Aerial crown-view tile of a tropical tree (Barro Colorado Island, Panama), acquired 20250217:
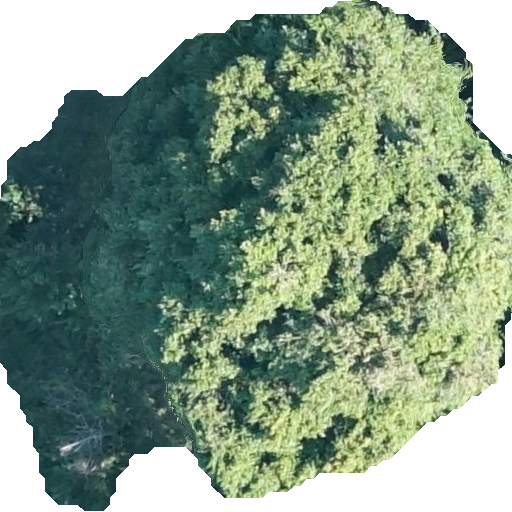
Species: Prioria copaifera
GBIF accepted scientific name: Prioria copaifera
Crown area: 310.055 m²